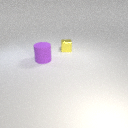
small yellow metal cube behind large purple rubber cylinder